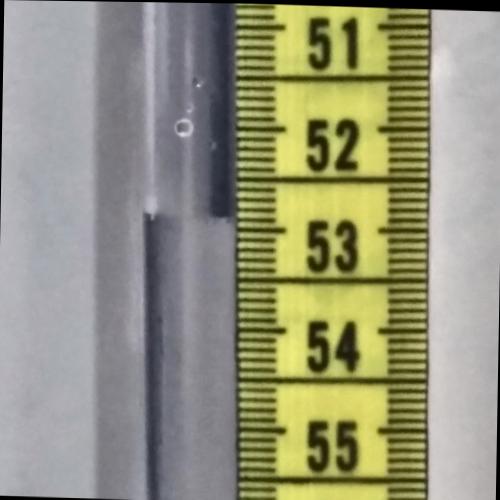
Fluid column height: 52.9 cm